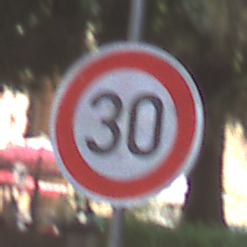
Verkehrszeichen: Geschwindigkeit30
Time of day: MorningAfternoon
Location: Outdoor (Suburban)
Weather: PartlyCloudy
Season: NotSpecified
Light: Natural